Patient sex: F
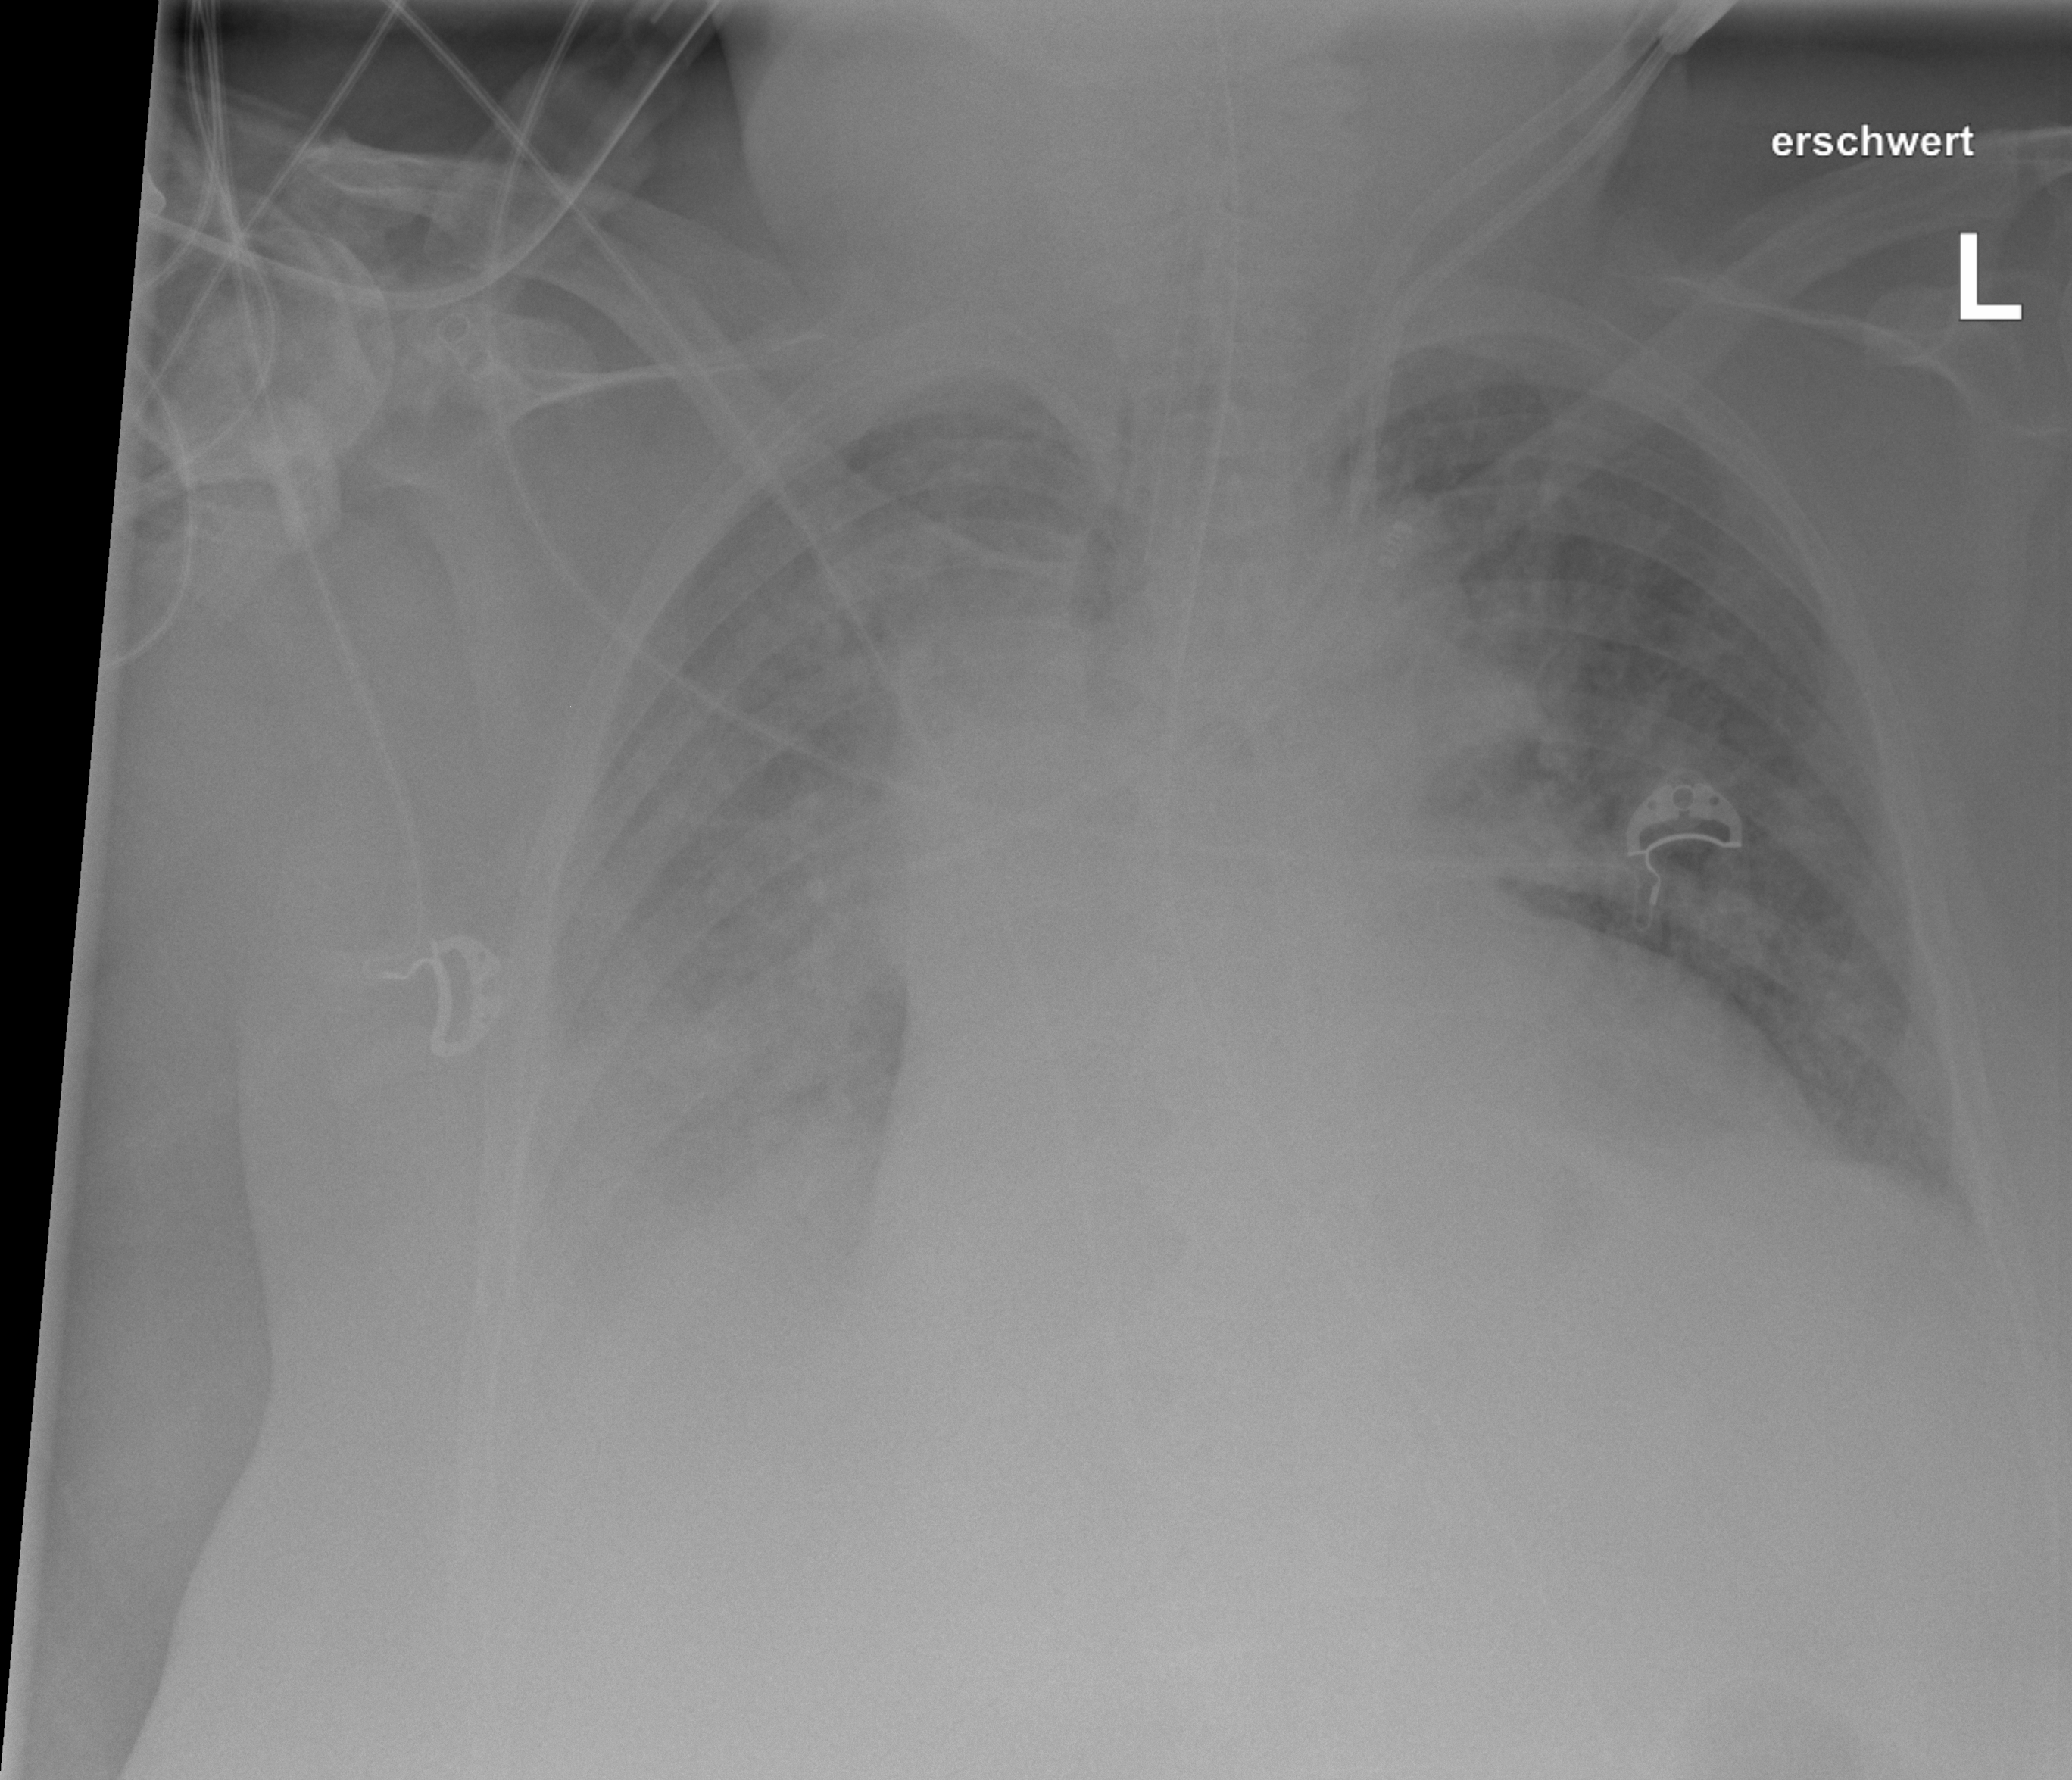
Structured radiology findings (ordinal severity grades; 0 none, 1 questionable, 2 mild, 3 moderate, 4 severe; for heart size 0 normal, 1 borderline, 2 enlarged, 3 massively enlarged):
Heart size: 2
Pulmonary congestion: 3
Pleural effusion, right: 4
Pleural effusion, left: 2
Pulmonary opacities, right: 1
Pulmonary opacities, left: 1
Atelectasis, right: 3
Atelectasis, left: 2